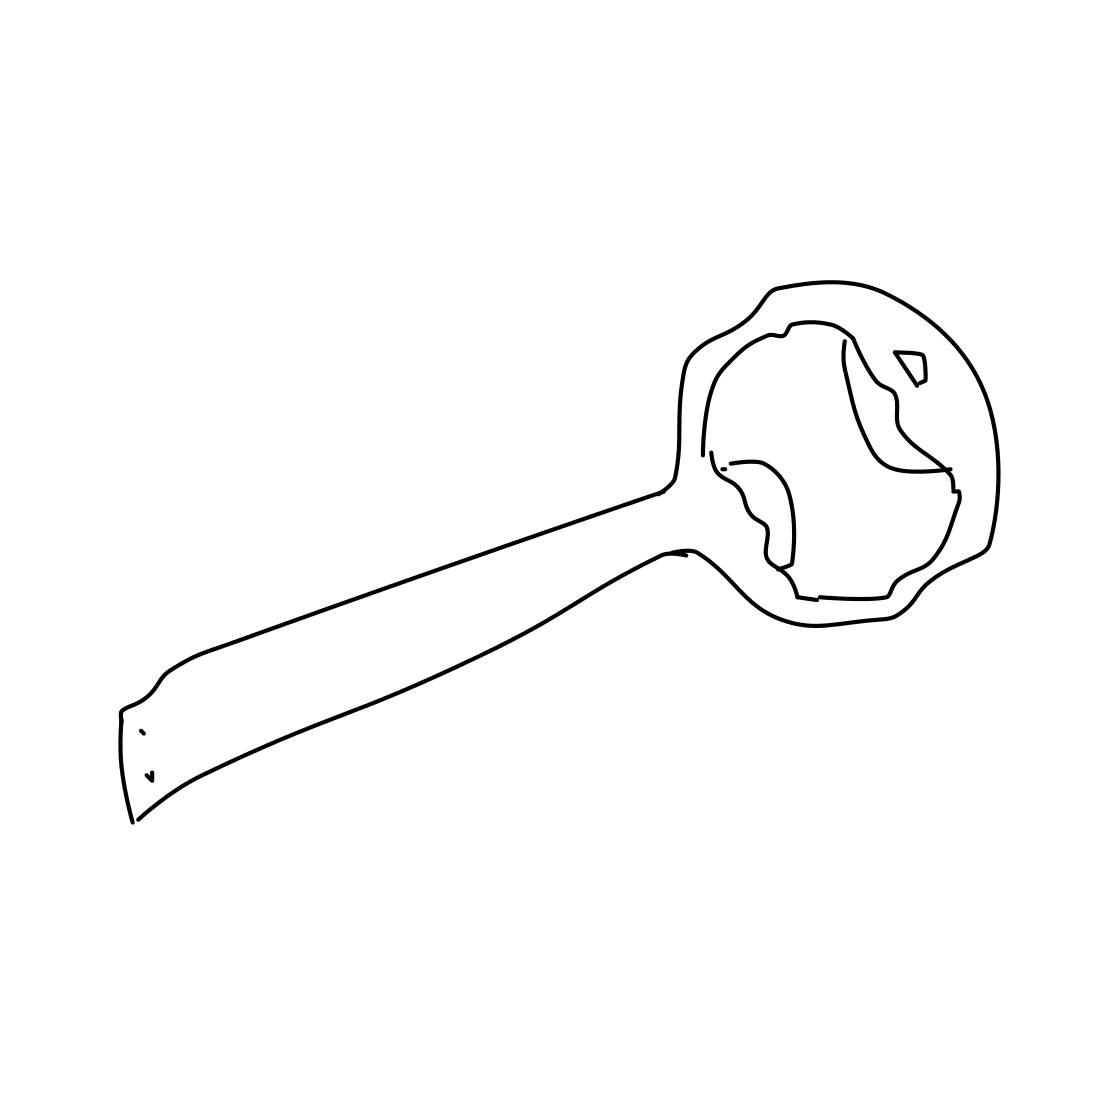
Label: bottle opener